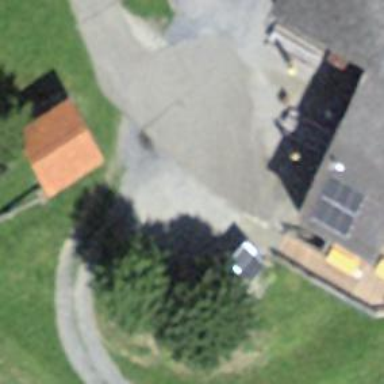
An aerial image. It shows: Charging station.